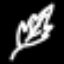
Label: leaf